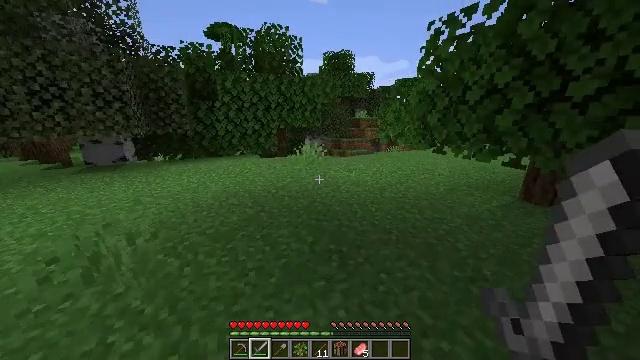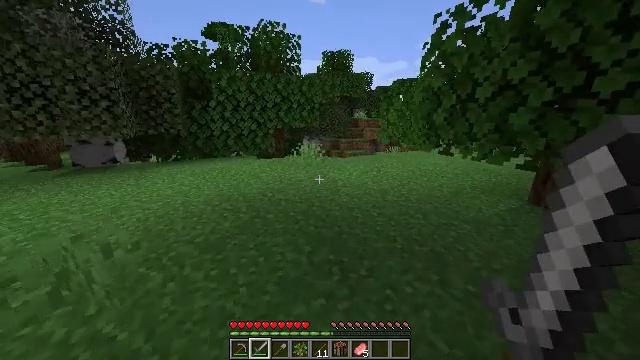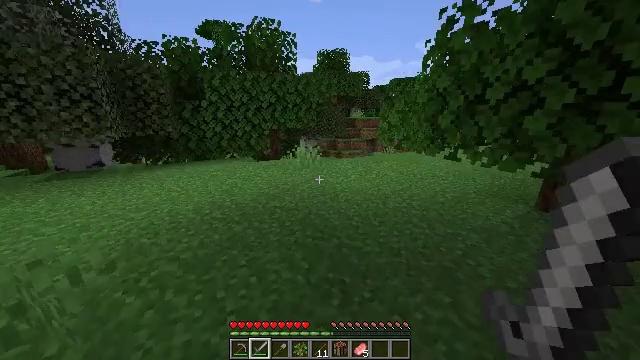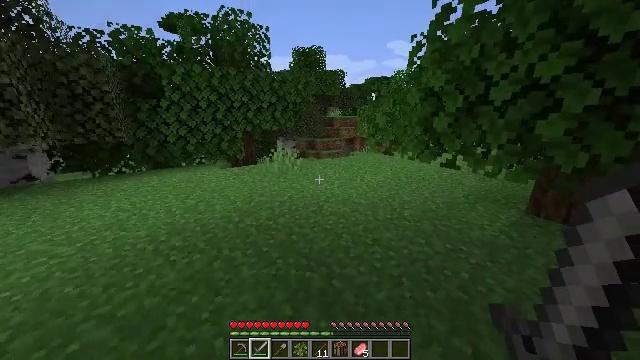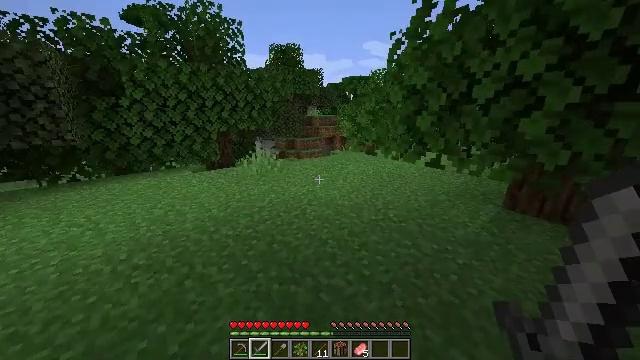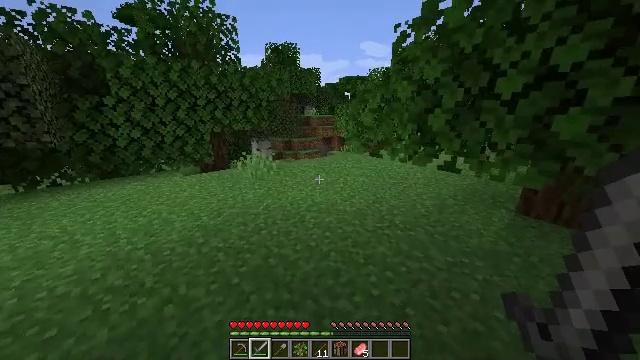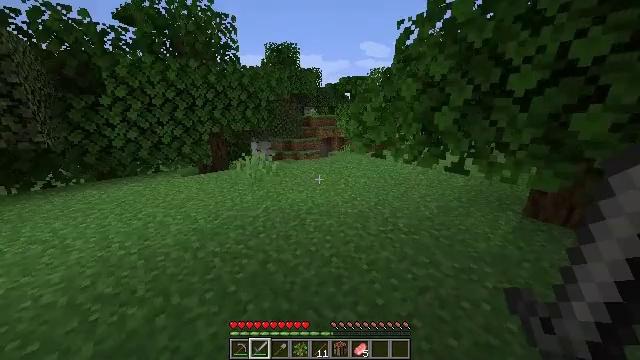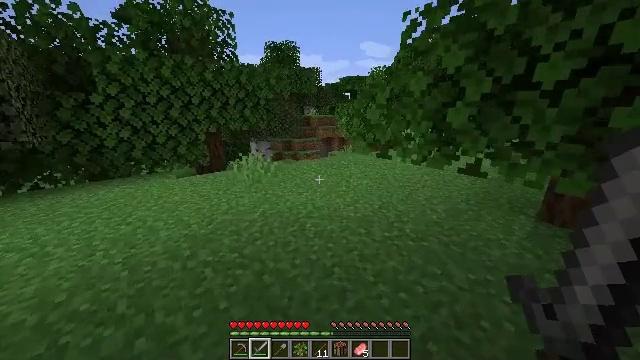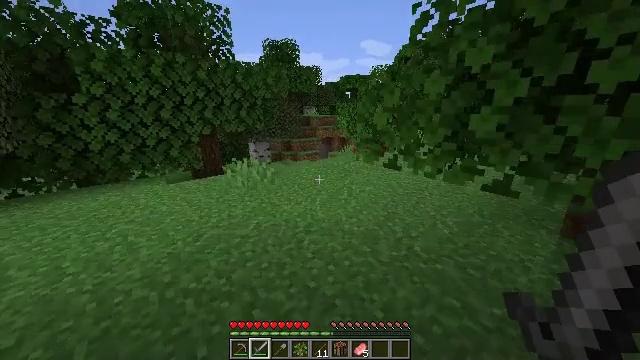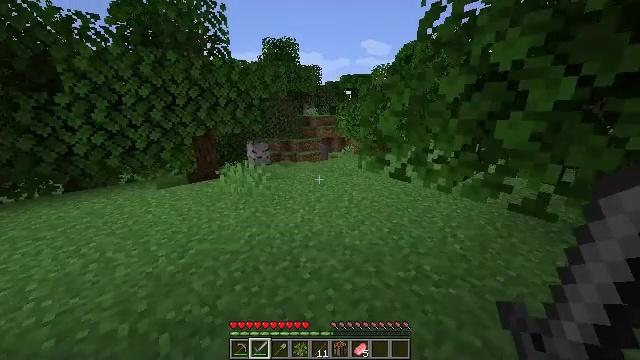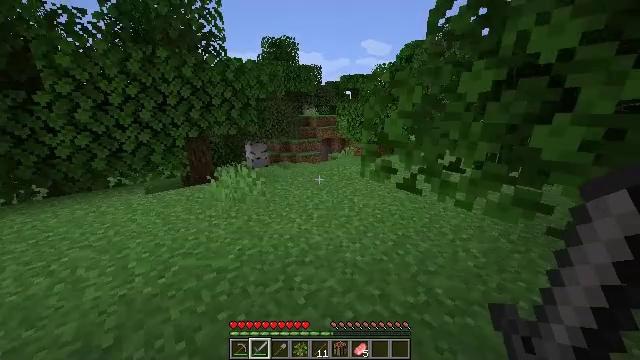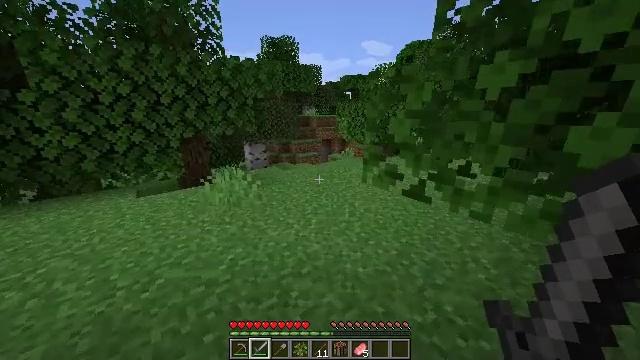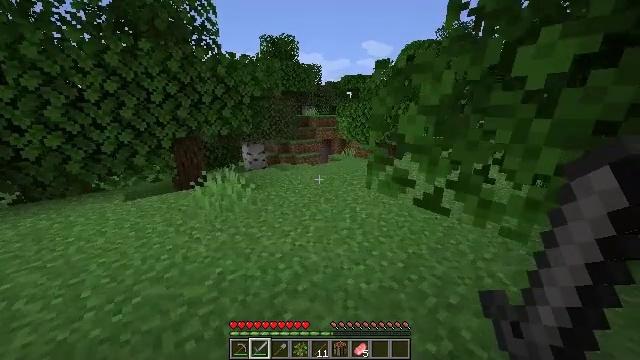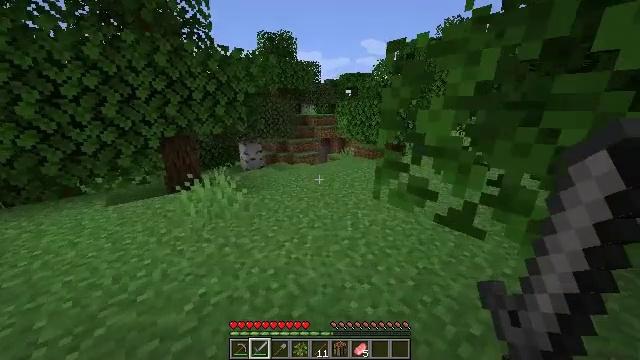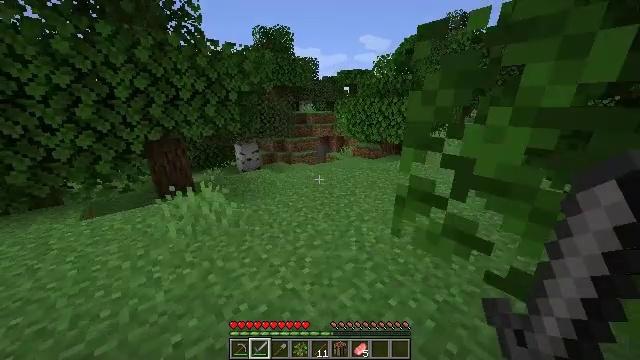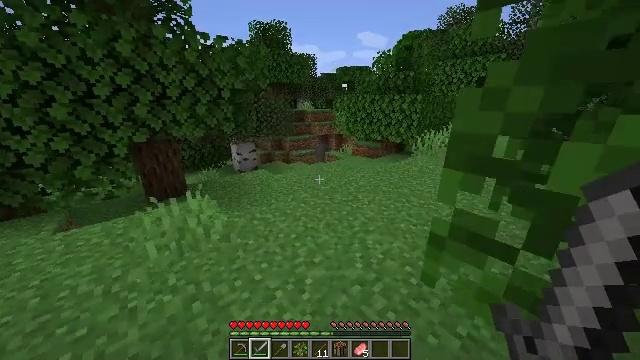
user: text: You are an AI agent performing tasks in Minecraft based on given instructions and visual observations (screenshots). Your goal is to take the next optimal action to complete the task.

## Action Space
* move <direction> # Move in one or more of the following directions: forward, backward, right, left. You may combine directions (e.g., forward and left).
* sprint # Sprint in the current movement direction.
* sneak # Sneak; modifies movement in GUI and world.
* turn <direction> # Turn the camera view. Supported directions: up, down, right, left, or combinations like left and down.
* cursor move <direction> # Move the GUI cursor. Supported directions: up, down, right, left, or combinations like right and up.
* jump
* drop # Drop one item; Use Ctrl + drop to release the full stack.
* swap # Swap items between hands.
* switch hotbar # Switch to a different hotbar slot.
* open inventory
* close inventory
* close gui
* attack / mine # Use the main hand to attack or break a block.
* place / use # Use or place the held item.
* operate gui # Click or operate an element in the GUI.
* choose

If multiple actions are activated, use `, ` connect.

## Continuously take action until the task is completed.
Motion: motion action
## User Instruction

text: Attack bamboo to gather it.
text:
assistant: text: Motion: move forward, sprint
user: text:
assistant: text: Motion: move forward, sprint
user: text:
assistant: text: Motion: move forward, sprint, turn right
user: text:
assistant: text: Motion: move forward, sprint, turn right
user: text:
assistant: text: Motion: move forward, sprint
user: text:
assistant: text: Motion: move forward, sprint
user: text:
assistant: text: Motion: move forward, sprint
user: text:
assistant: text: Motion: move forward, sprint
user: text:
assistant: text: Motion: move forward, sprint
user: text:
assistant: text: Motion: move forward, sprint
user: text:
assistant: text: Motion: move forward, sprint
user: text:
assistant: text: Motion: move forward, sprint
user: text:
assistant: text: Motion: move forward, sprint
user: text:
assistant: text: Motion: move forward, sprint
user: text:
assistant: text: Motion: move forward, sprint
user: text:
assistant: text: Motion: move forward, sprint, turn down
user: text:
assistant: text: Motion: move forward, sprint, turn down
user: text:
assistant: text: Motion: move forward, sprint
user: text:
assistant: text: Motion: move forward, sprint
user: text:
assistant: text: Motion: move forward, sprint
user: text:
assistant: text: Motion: move forward, sprint
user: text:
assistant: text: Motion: move forward, sprint
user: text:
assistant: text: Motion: move forward, sprint, turn down
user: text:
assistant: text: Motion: move forward, sprint
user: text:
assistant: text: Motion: move forward, sprint
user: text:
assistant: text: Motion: move forward, sprint
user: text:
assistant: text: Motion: move forward, sprint, turn left
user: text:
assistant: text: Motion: move forward, sprint, turn left
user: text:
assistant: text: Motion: move forward, sprint, turn left
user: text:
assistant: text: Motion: move forward, sprint, turn left